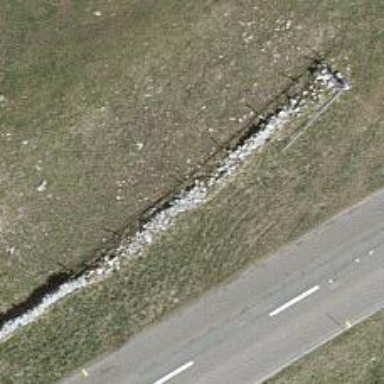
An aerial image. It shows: Wall made of dry stone.